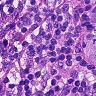
Metastatic tissue present: no